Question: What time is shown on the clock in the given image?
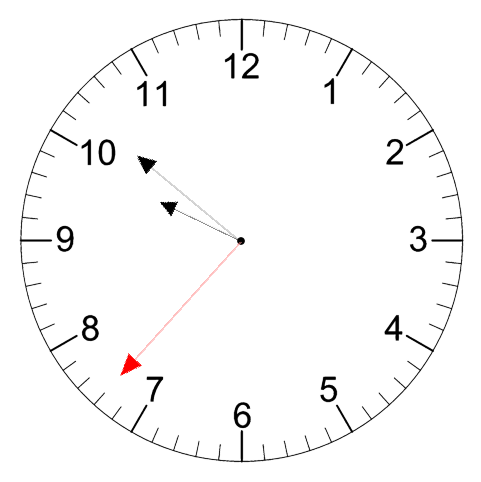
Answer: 09:51:37